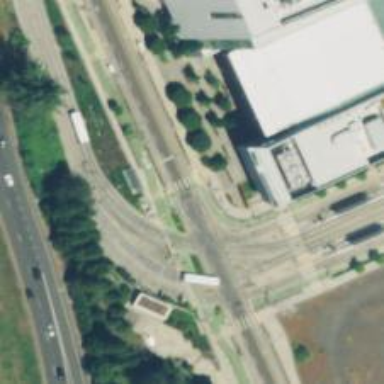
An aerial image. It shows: Tram crossing on the railway.